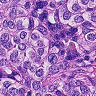
Metastatic tissue present: yes